Question: DEC 4 DEC 5 SPORT LIFE $31.49
DEC 25 DEC 28 BESTBUY EGIFTCARD <PHONE> $35.00
I want to have columns 2 as:
DEC 4
DEC 25
Column 3 as:
DEC 5
DEC 28

Edit: I have uploaded the image. I want to somehow achieve column B and C.
Notice that sometimes date is DEC 4 or could be DEC 14.
(Ignore the period. I did that to quickly not have auto format)
And yes, date is always first 2 groups.
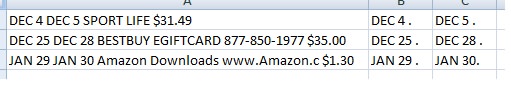
Answer: Put this in B1 and copy over one column and down the length of the data:
'''
=TRIM(MID(SUBSTITUTE($A1," ",REPT(" ",99)),(COLUMN(A:A)-1)*198+1,198))
'''
<URL>